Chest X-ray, PA view. Patient: 71 years old, sex M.
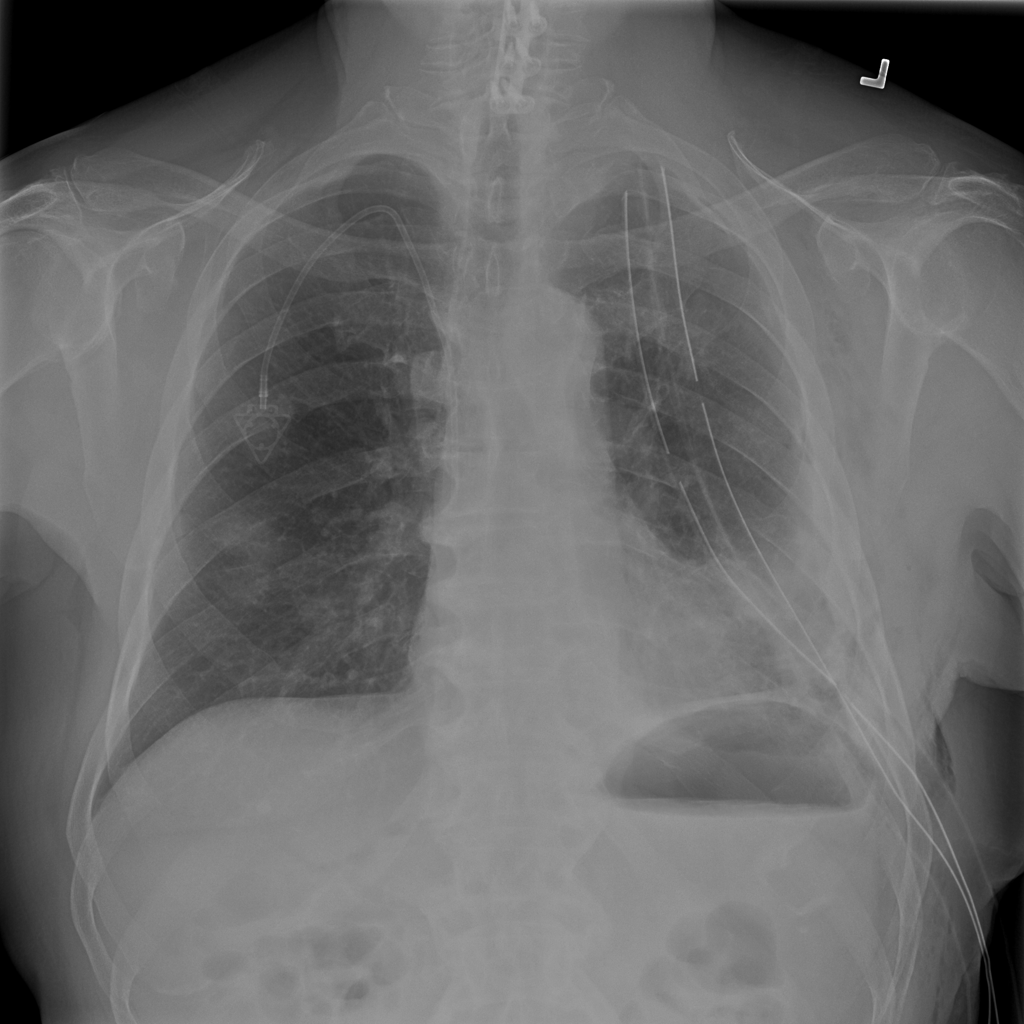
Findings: Emphysema